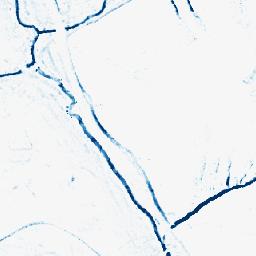
Category: morphological
Decomposition family: morphological_square
Decomposition parameters: operation: closing
size: 5
Upsampling method: nearest
Upsampling parameters: scale: 4
Upsampling scale: 4